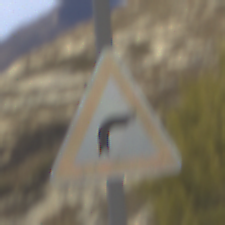
Verkehrszeichen: KurveRechts
Umgebung: Outdoor, Nature
Tageszeit: MorningAfternoon
Wetter: PartlyCloudy
Licht: Natural
Jahreszeit: NotSpecified
Kontrast: HighContrast